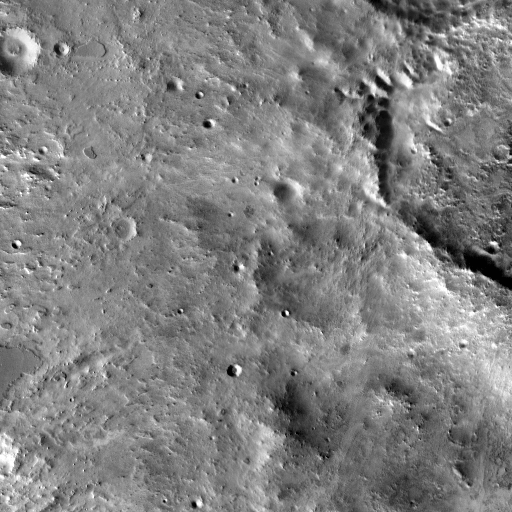
Crater classes present: Background, Other, Buried, Secondary